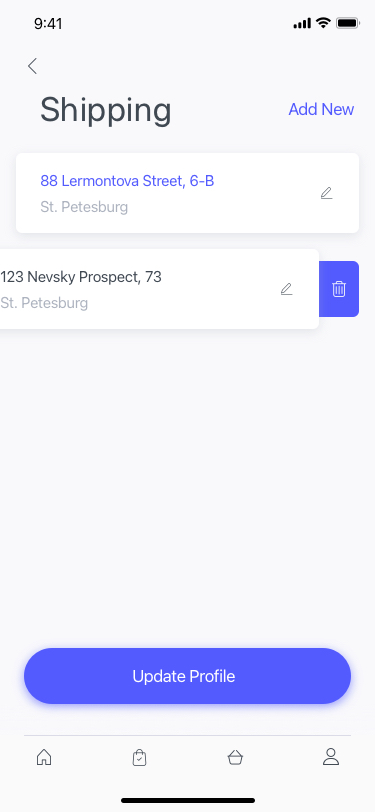
Text in this UI design:
Update Profile
123 Nevsky Prospect, 73
St. Petesburg
88 Lermontova Street, 6-B
St. Petesburg
Shipping
Add New